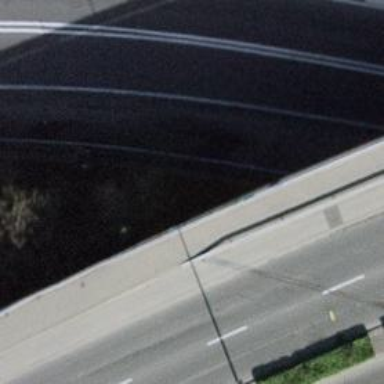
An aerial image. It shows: Asphalt sidewalk along the footway.